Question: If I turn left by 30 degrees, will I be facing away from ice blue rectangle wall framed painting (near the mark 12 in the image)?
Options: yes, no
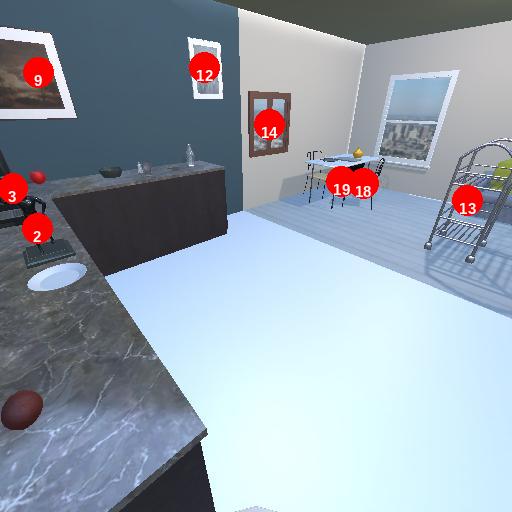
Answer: yes